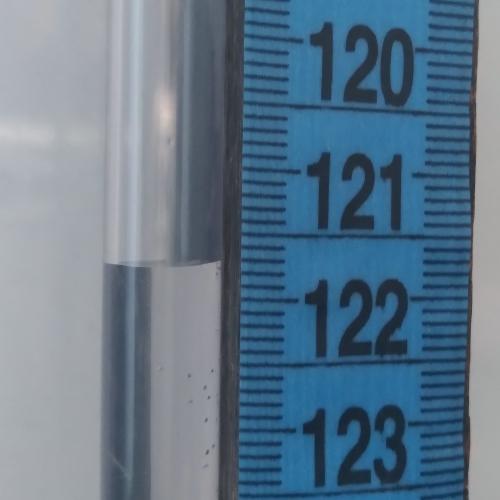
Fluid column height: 121.7 cm